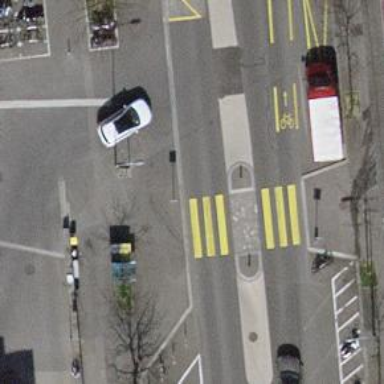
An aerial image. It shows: Marked crossing with pedestrian island.